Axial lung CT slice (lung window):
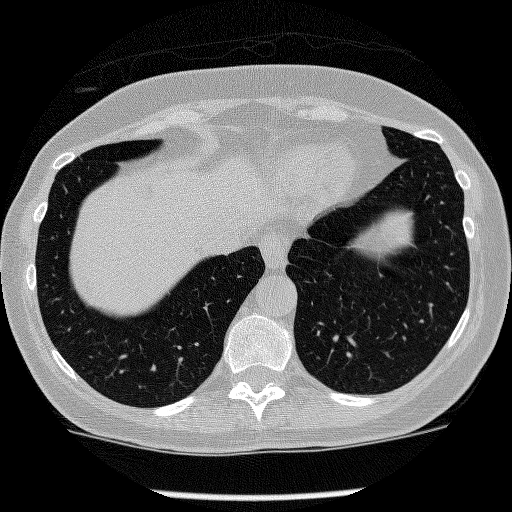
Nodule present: no